Question: I am not getting the desired output for my C program can anyone please have a look on the code and help me to rectify the error ?
Desired output and actual output of my code is:

My Code is:
'''
#include <stdio.h>
#include <conio.h>
void main()
{
int i,j,k;
int blank=0;
int lines = 6;
char symbol='A';
int temp ;
int diff[7]= {0,1,3,5,7,9,11};
k=0;
for(i=lines;i>=0;i--)
{
printf("
");
symbol = 'A';
for(j=i;j>=0;j--)
printf("%c ",symbol++);
blank = diff[k++];
for(j=0;j<blank;j++)
printf(" ");
symbol = 'F' - (blank/2);
if (blank== 0)
temp = i-1;
else
temp = i;
for(j=0;j<=temp;j++)
printf("%c ",symbol--);
}
getch();
}
'''
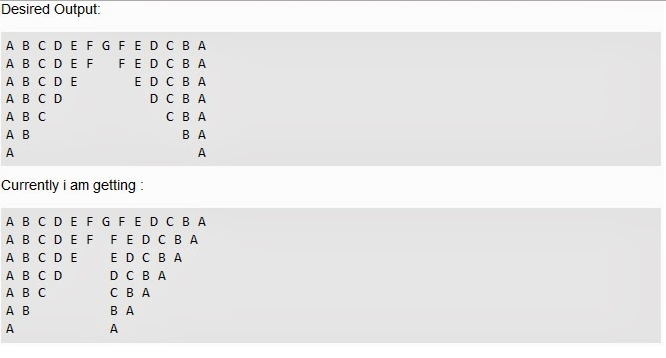
Answer: Your have written the code in a right way. You have to change the line
'''
for(j=0;j<blank;j++)
printf(" ");
'''
to
'''
for(j=0;j<blank;j++)
printf(" "); // increase one more space
'''
And also try to avoid using 'void main()'.Here is your edited code;
'''
#include <math.h>
#include <stdio.h>
int main()
{
int i,j,k;
int blank=0;
int lines = 6;
char symbol='A';
int temp ;
int diff[7]= {0,1,3,5,7,9,11};
k=0;
for(i=lines;i>=0;i--)
{
printf("
");
symbol = 'A';
for(j=i;j>=0;j--)
printf("%c ",symbol++);
blank = diff[k++];
for(j=0;j<blank;j++)
printf(" ");
symbol = 'F' - (blank/2);
if (blank== 0)
temp = i-1;
else
temp = i;
for(j=0;j<=temp;j++)
printf("%c ",symbol--);
}
return 0;
}
'''
And do not forgot to include headers.